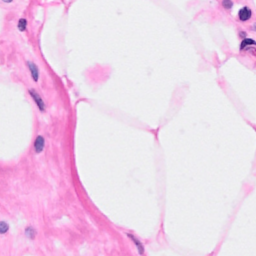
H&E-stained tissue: Breast